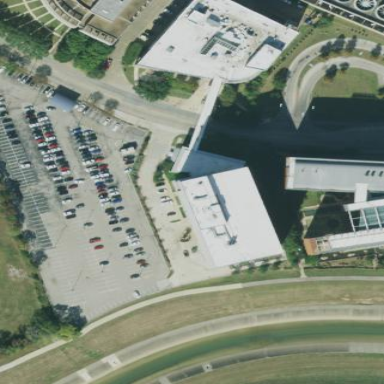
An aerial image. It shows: College building.